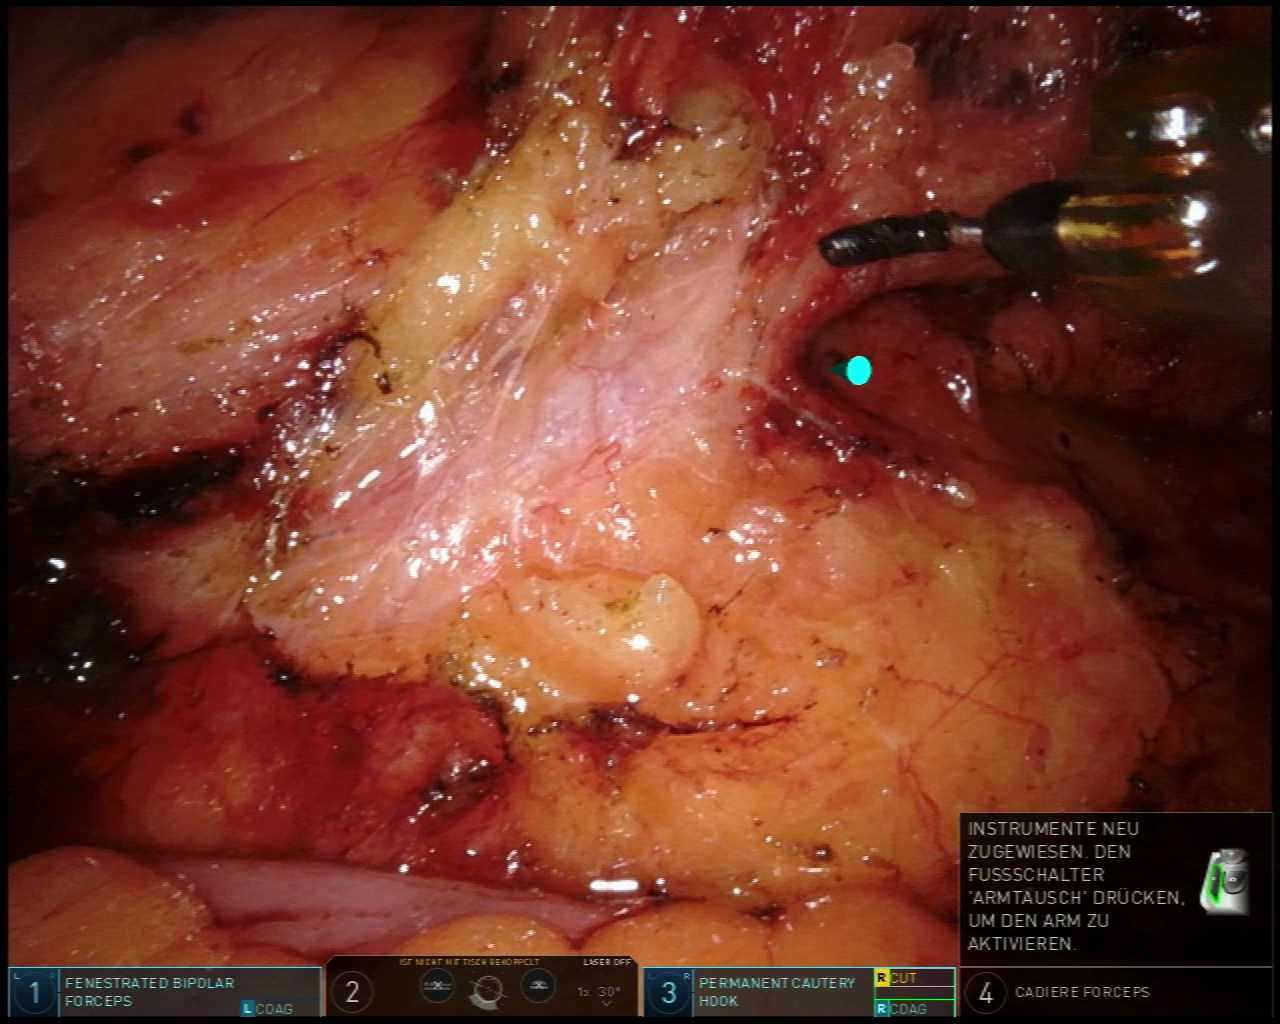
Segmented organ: inferior_mesenteric_artery
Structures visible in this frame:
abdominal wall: no
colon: yes
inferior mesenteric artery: yes
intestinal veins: no
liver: no
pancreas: no
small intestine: no
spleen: no
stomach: no
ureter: no
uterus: no
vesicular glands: no